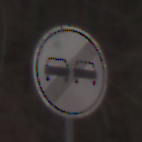
Verkehrszeichen: EndeUeberholverbot
Umgebung: Outdoor, Nature
Tageszeit: Midday
Wetter: Overcast
Licht: Natural
Jahreszeit: Autumn
Kontrast: LowContrast